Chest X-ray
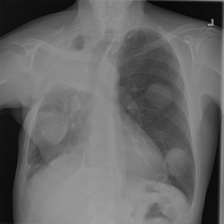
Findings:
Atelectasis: negative
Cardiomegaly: negative
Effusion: negative
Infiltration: negative
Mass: negative
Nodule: negative
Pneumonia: negative
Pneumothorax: negative
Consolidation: negative
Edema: negative
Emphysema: negative
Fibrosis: negative
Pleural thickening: negative
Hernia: negative